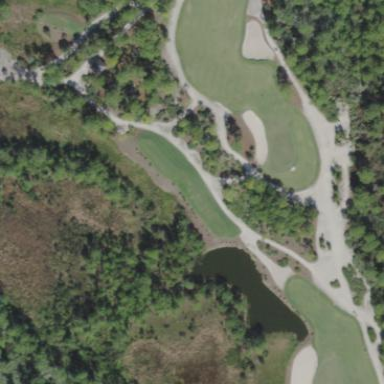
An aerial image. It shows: Rough area on grassy golf course.